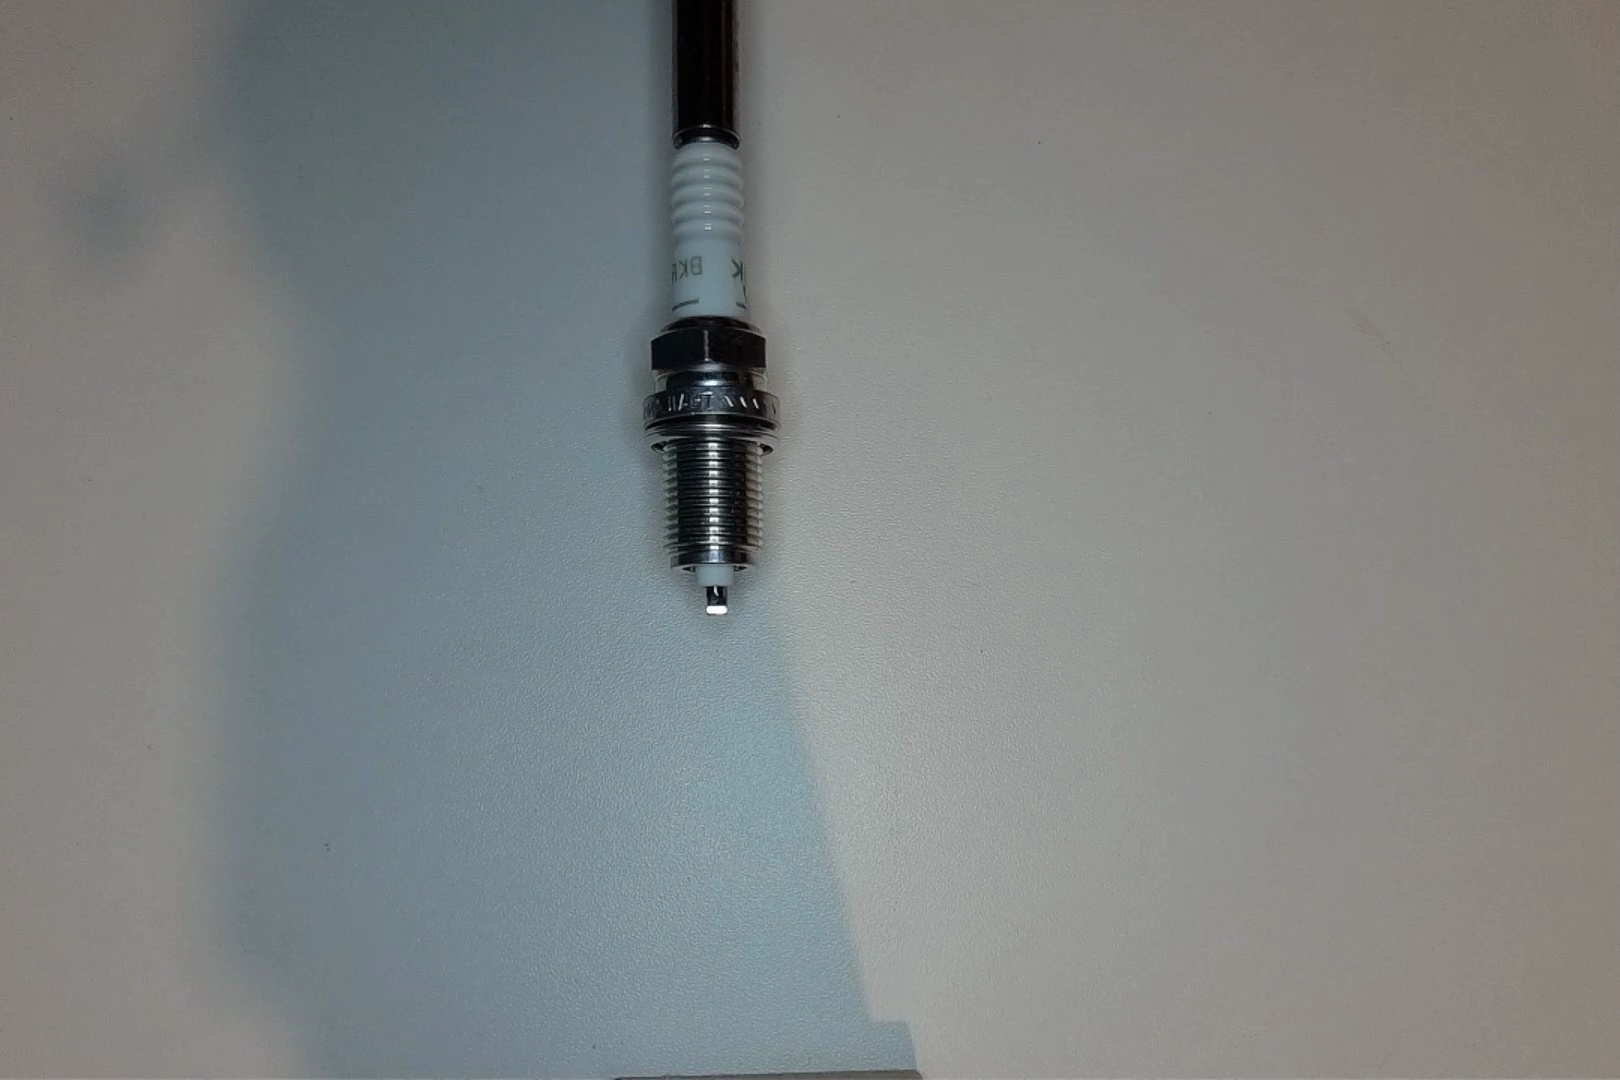
Label: no anomaly